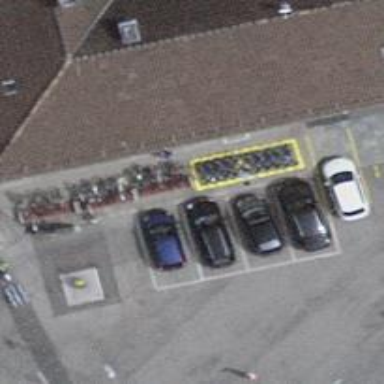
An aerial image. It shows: Bicycle rental service.